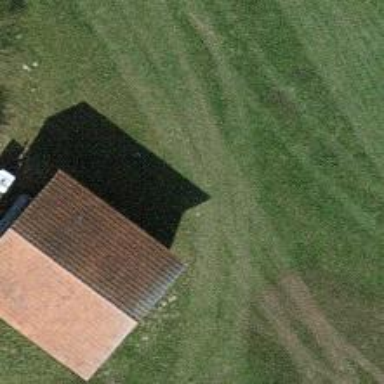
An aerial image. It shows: Farm building.